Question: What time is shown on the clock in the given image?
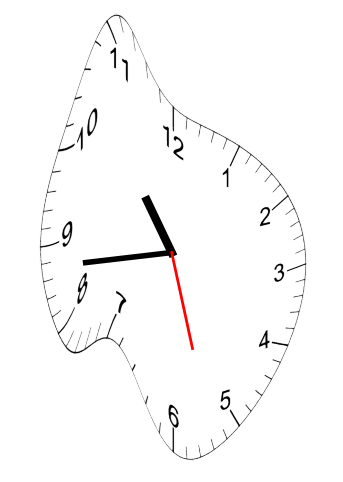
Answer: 10:43:27